Field crop: maize
Growth stage: 2
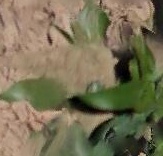
Species: maize